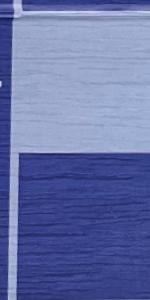
Label: Empty